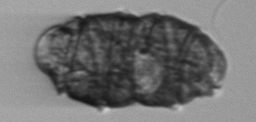
Label: Margalefidinium